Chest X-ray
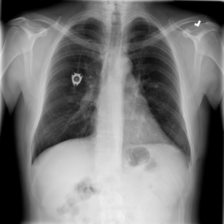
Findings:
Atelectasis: negative
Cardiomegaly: negative
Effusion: positive
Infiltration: positive
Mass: negative
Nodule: negative
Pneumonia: negative
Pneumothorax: negative
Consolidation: negative
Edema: negative
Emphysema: negative
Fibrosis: negative
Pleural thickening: negative
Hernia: negative